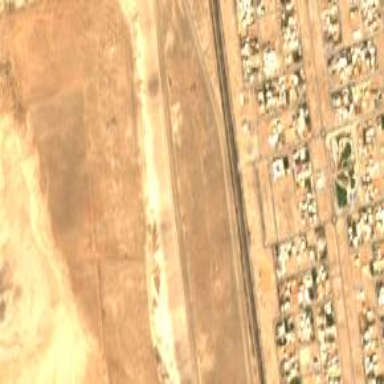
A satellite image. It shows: Track for camel racing located in leisure land area.